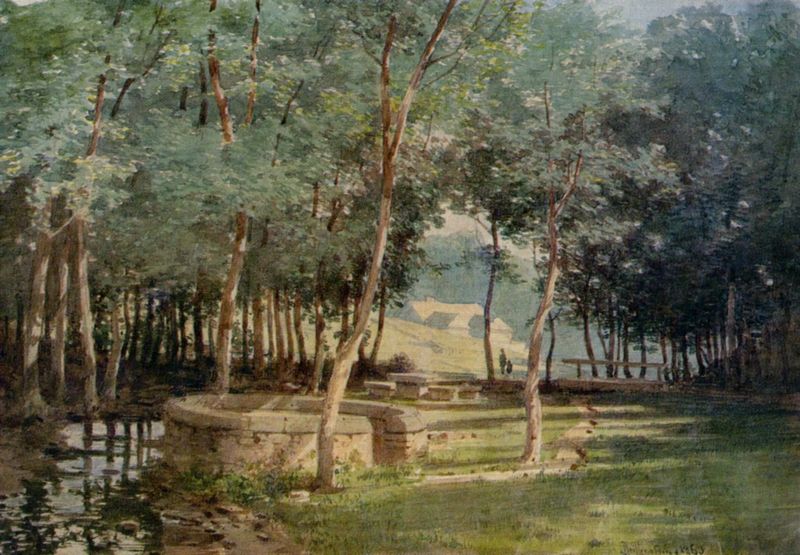
Titel: Frankfurt am Main, Forsthaus Oberschweinstiege, Stumpfenbrunnen
Künstler: Carl Theodor Reiffenstein
Standort: Frankfurt (am Main)
Institution: Historisches Museum
Schlagwörter: baum, berg, blau, blätter, dunkel, gemälde, himmel, laub, mann, schatten, wasser, aquarell, baumstämme, bäume, fluss, grün, impressionismus, landschaft, menschen, ocker, see, ufer, äste, braun, grau, hell, hintergrund, holz, licht, schwarz, stühle, szene, tisch, tische, anlage, dach, gras, haus, park, rasen, weg, wiese, wolke, zaun, beige, leute, wand, mensch, sockel, stein, steine, ast, bach, birken, erde, ferne, häuser, hügel, natur, spiegelung, stamm, zweige, brücke, gewässer, pfad, sonne, wasserspiegelung, kind, blatt, pflanzen, tal, wald, anhöhe, brunnen, kreis, rund, garten, sommer, sitz, naturalismus, pointilismus, berge, fläche, hang, mauer, nebel, klein, landschaftsmalerei, bauernhof, steinmauer, bank, hocker, figuren, steeg, steg, stämme, people, bench, green, painting, oil painting, spiegeln, stimmung, baumkronen, frühling, silhouetten, fugen, ruine, durchblick, wasserlauf, wasseroberfläche, befestigt, lichtung, becken, gross, heiter, sonnig, bänke, wood, sky, birkenwald, wanderer, rinde, sonnenschein, hills, house, landscape, water, trees, wäldchen, gehöft, spaziergänger, grass, light, river, stream, path, impressionism, british, steinbank, dirt, sunny, sitzplatz, day, leaves, rondell, sitzbänke, watercolor, quelle, mäuerchen, rastplatz, american, pond, branches, well, impression, steintisch, gras rasen, ummauerung, flüßchen, ikind, landschaqft, creek, jausenstation